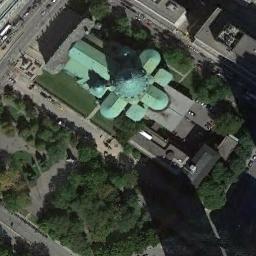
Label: church